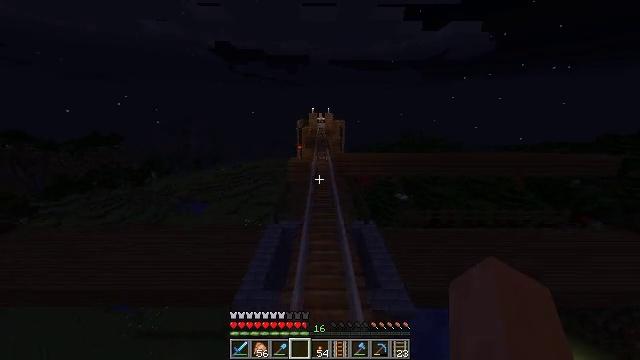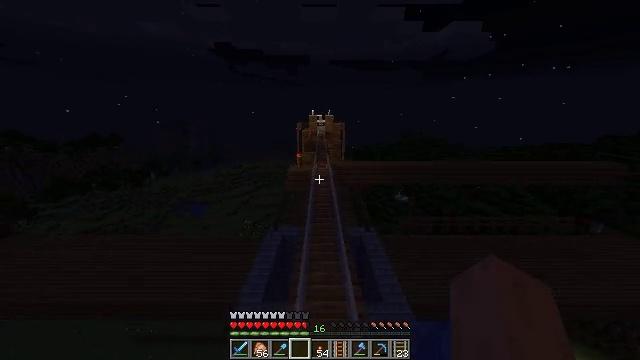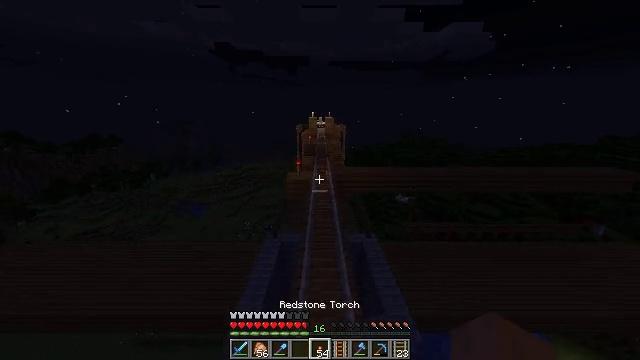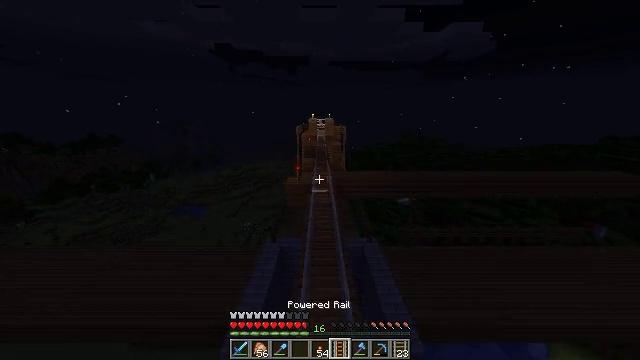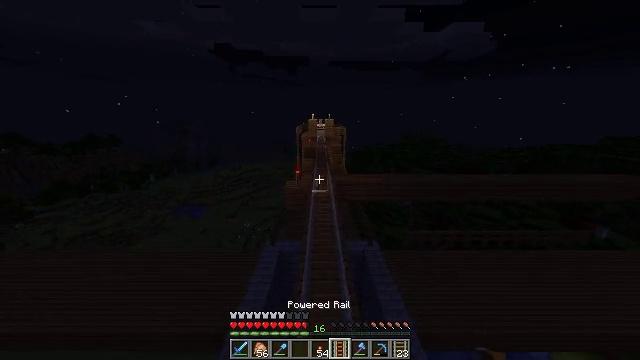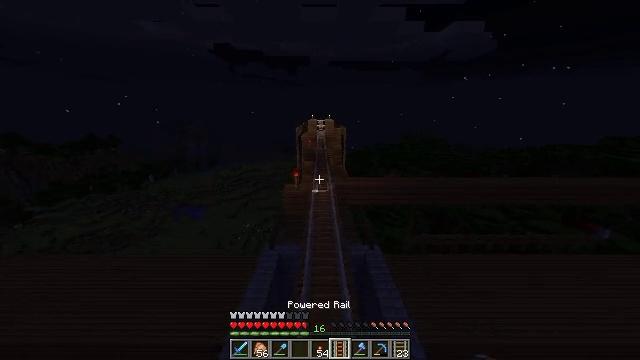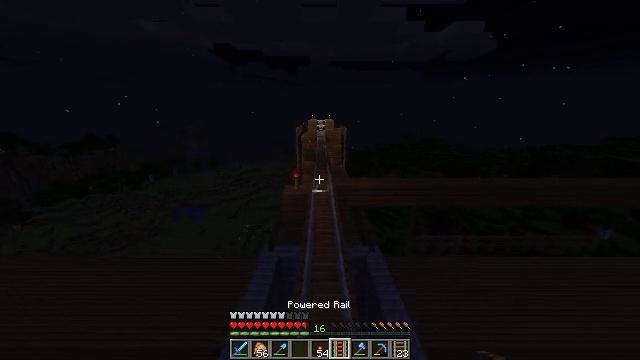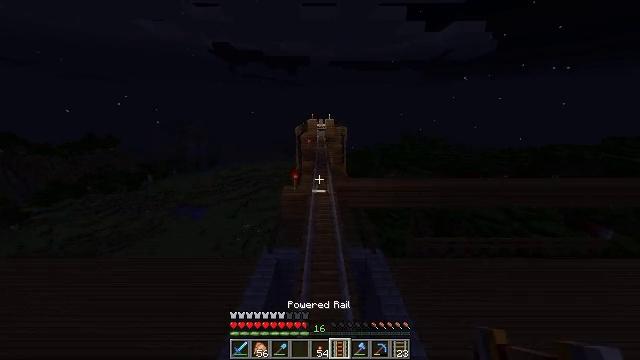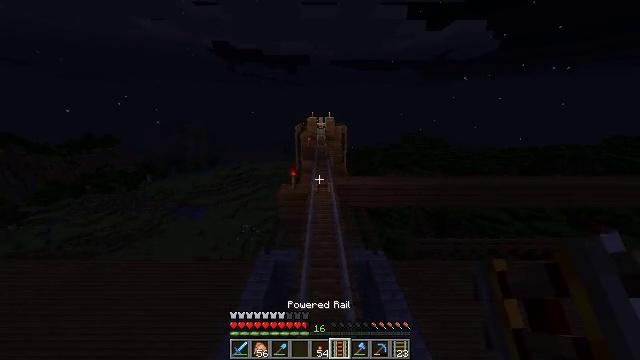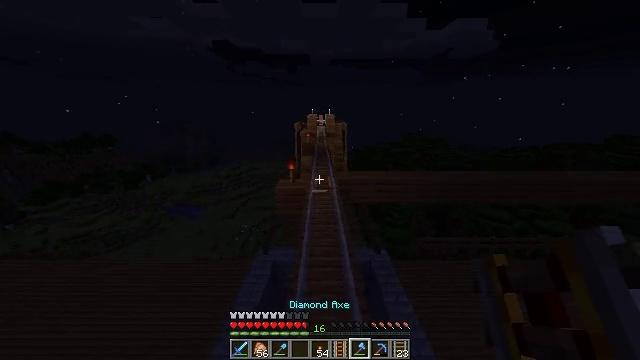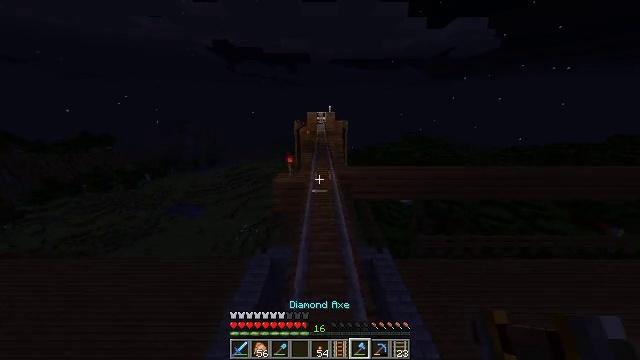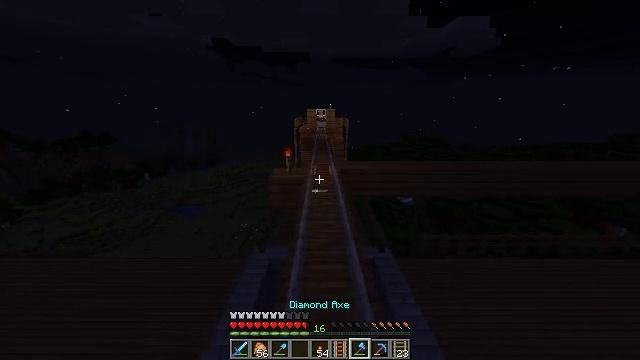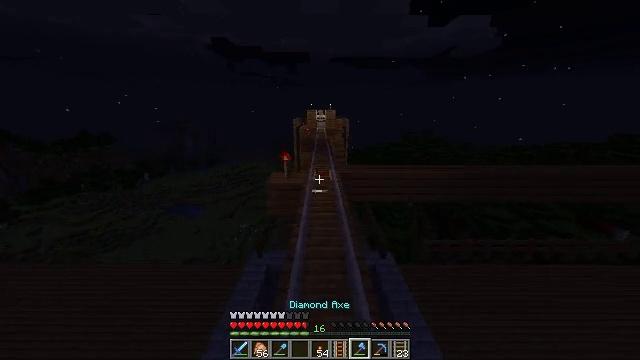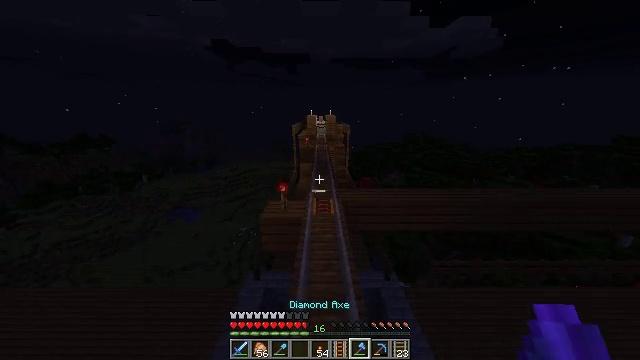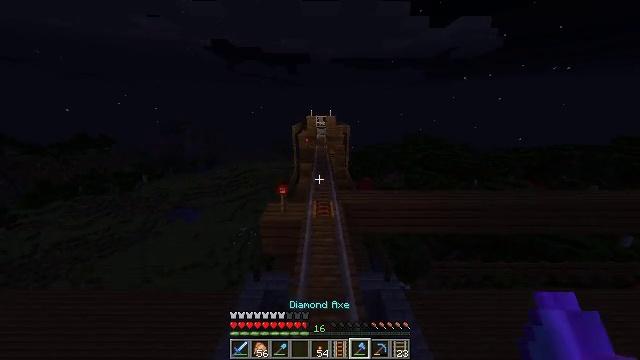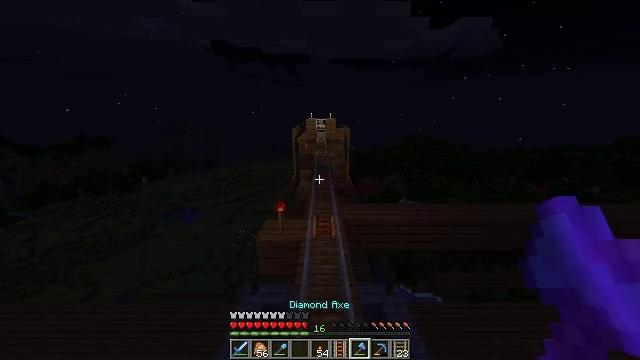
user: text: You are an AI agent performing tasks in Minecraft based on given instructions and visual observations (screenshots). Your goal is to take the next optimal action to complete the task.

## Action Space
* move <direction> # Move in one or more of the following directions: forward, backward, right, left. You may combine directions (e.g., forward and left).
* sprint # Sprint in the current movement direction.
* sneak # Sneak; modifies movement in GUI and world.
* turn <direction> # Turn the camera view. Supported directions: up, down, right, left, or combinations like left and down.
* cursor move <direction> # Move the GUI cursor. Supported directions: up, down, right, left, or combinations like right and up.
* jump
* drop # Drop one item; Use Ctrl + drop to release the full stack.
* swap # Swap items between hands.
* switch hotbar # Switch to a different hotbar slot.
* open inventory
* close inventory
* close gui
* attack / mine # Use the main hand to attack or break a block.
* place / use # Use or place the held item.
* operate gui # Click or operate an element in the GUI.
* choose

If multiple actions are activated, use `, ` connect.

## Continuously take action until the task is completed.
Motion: motion action
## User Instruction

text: Break the glass block.
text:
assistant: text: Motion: move forward, jump
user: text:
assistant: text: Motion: move forward, jump
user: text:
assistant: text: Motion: move forward, jump
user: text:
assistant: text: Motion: move forward, jump
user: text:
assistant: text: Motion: move forward, sprint, jump
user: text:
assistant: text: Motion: move forward, sprint, jump
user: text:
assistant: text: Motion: move forward, jump
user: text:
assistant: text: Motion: move forward, jump
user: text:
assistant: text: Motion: move forward, jump
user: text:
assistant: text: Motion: move forward, jump
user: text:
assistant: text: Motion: move forward, sprint, jump
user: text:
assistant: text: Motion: move forward, sprint, jump
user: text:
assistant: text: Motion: move forward, jump
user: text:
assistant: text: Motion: move forward, jump
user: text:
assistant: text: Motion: move forward, jump
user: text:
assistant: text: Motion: move forward, jump
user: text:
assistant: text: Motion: move forward, jump
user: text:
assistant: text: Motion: move forward, jump
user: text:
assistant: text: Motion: move forward, sprint, jump
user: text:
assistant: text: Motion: move forward, sprint, jump
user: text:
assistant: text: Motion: move forward, sprint, jump
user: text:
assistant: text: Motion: move forward, jump
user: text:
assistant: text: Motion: move forward, jump
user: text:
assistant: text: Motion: move forward, jump
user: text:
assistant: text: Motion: move forward, jump
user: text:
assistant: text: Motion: move forward, jump
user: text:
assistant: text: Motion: move forward, sprint, jump
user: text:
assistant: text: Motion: move forward, sprint, jump
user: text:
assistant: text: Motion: move forward, sprint, jump
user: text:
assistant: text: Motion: move forward, jump